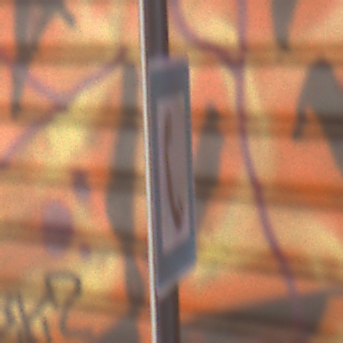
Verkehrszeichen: Fernsprecher
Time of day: MorningAfternoon
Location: Outdoor (Urban)
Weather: Clear
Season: NotSpecified
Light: Natural